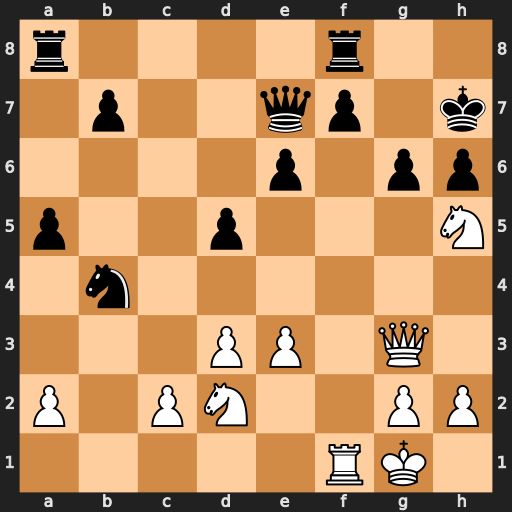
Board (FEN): r4r2/1p2qp1k/4p1pp/p2p3N/1n6/3PP1Q1/P1PN2PP/5RK1
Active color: w
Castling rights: -
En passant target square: -
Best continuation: Nf6+ Kg7 Qe5 Kh8 Nxd5+ f6 Nxe7